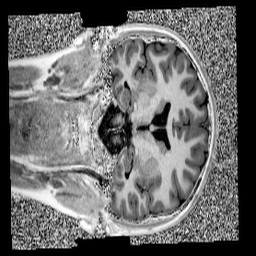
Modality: UNIT1
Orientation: coronal
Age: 11
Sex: female
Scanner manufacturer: siemens
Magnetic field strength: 3 T
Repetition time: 4 s
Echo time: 0.00299 s